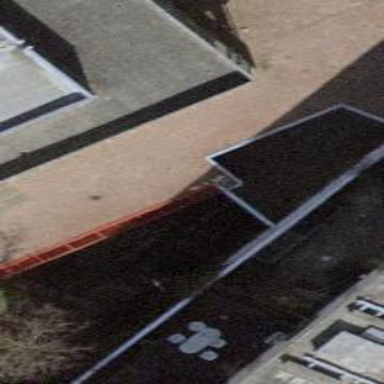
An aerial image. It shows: View of roof of building.